Frequency: 60000
Velocity: 0,186
Power: 42,8
Pulse duration: 0,0000001
Pass count: 1
Magnification: 10
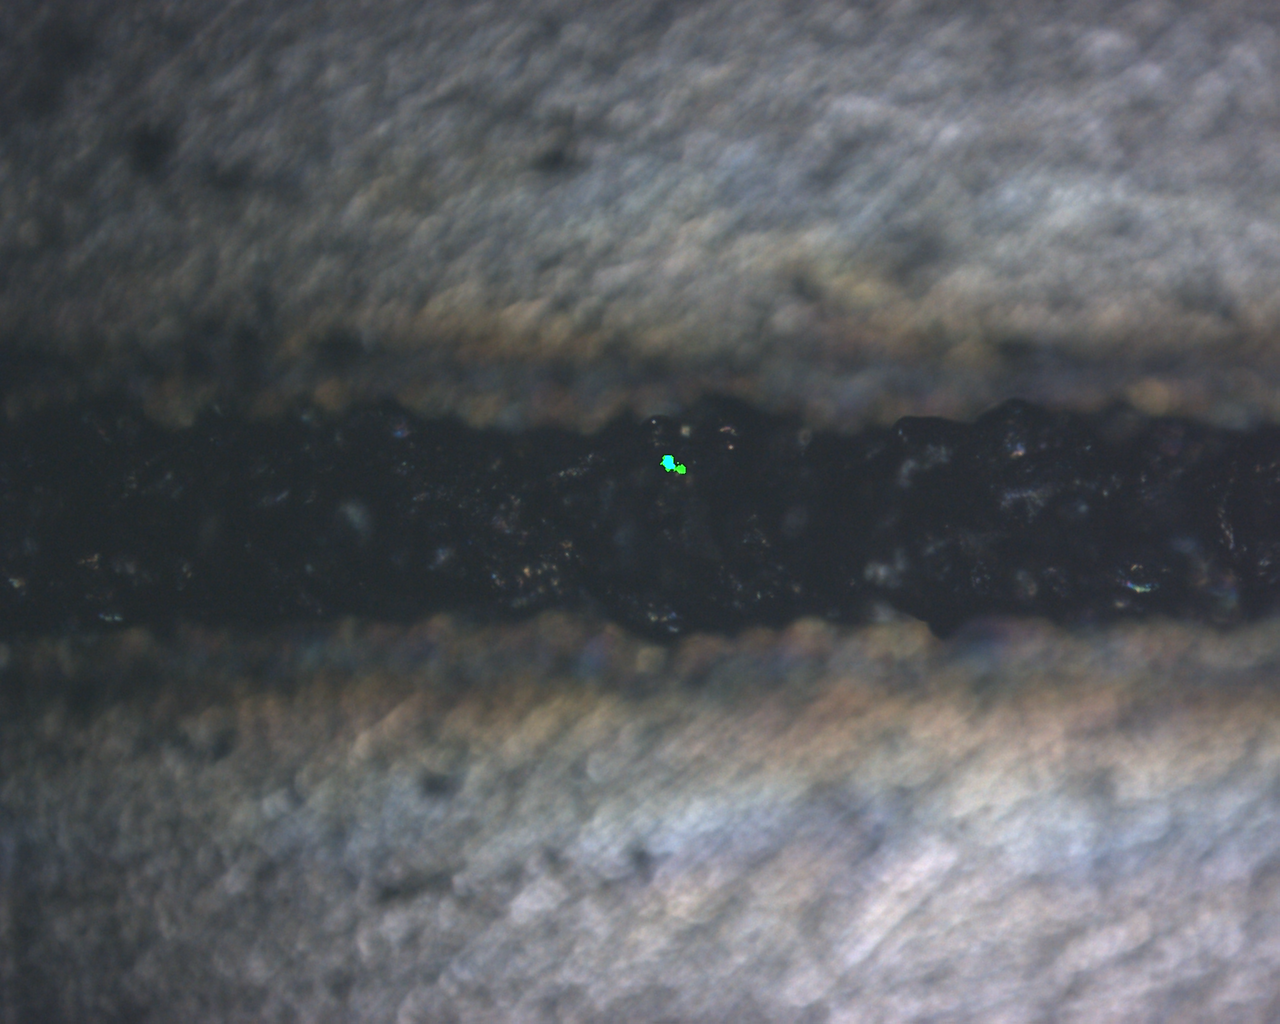
Measured width: 124.812
Other width: 93.838